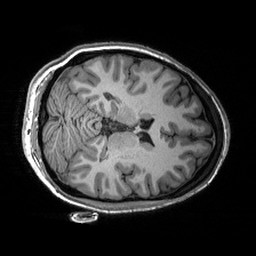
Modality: T1w
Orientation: axial
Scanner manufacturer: siemens
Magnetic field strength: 3 T
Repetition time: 2.53 s
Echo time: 0.00288 s